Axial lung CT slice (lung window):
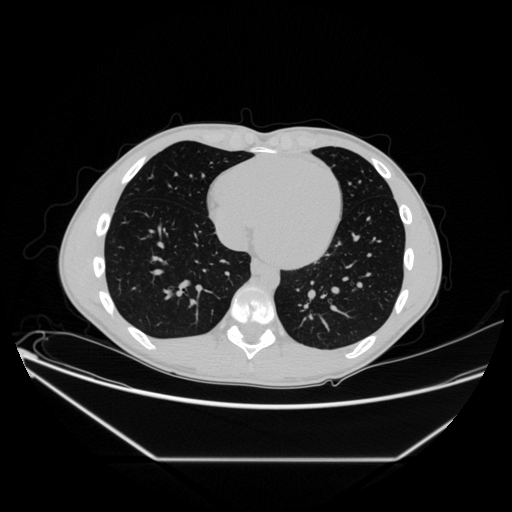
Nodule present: no